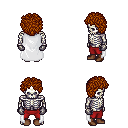
a pixel art fantasy rpg character, male body template, skeleton, white cape, red pants, brunette curly afro hairstyle, metal gloves, brown shoes, four views (front, back, left, right), 2x2 character sprite sheet, small pixel art, hard edges, no anti-aliasing